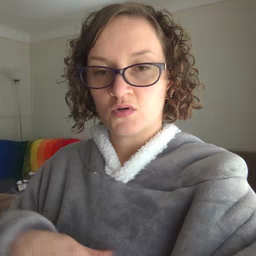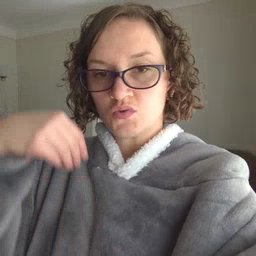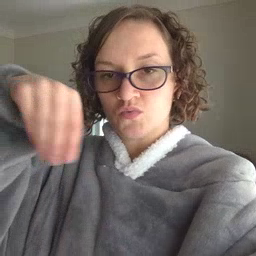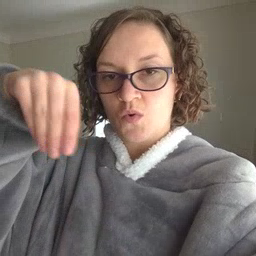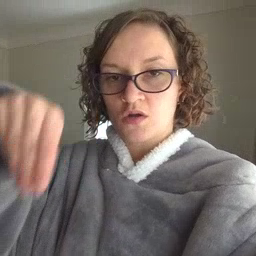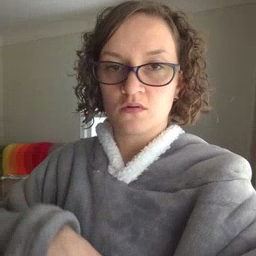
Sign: store